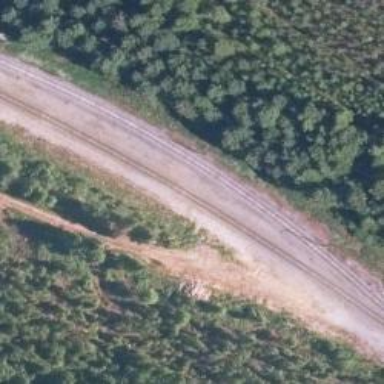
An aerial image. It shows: Railway track of B1 class.